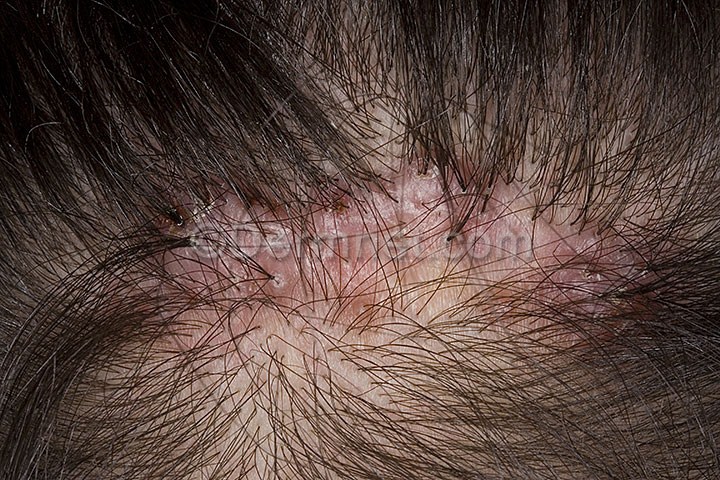
Disease: Hair Loss Photos Alopecia and other Hair Diseases